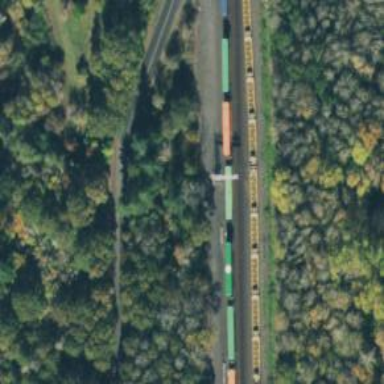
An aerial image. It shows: Railway crossover.